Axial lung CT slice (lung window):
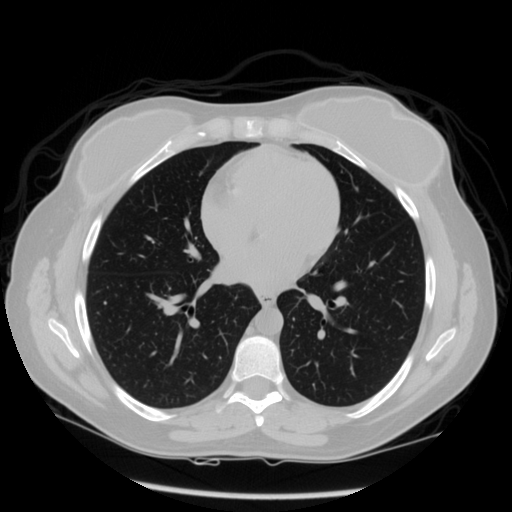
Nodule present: no